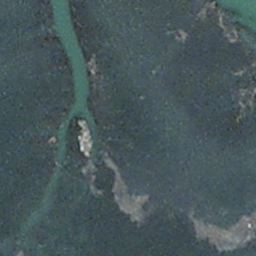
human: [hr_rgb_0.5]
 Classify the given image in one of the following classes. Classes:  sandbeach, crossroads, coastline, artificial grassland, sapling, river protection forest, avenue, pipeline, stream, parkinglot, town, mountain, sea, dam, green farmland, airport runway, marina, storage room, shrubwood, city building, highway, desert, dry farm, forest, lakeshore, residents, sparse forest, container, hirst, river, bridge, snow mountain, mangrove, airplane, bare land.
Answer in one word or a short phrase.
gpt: stream